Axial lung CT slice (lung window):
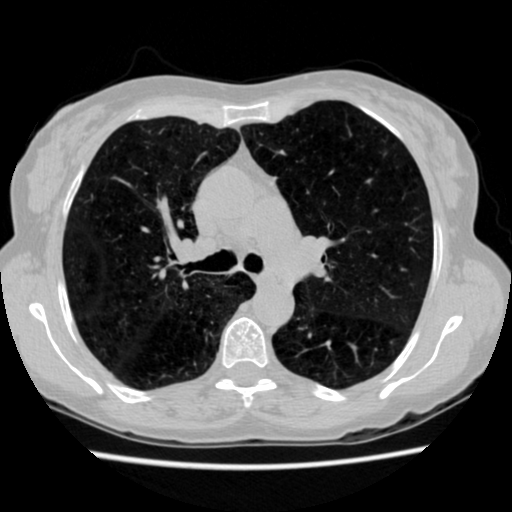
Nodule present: no